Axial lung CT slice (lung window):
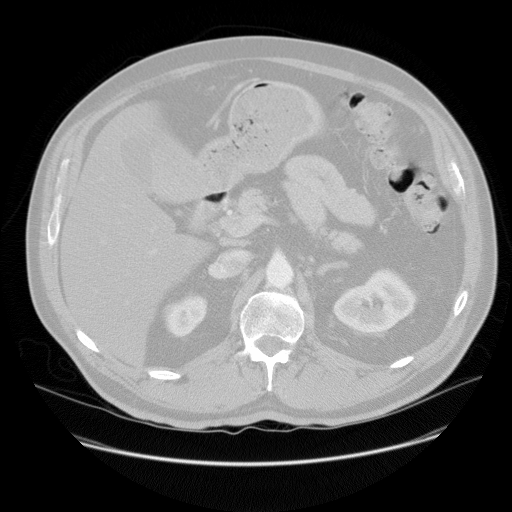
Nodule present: no